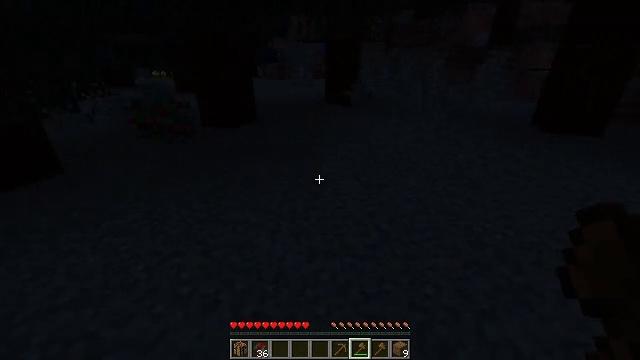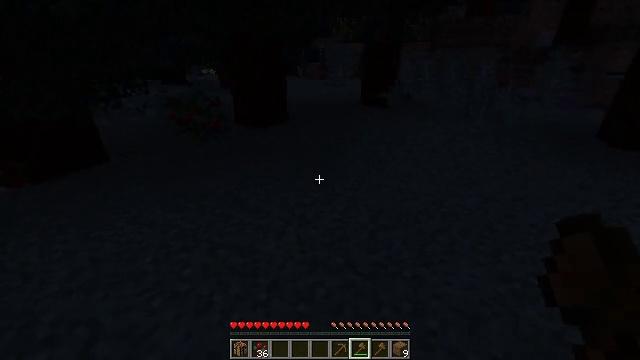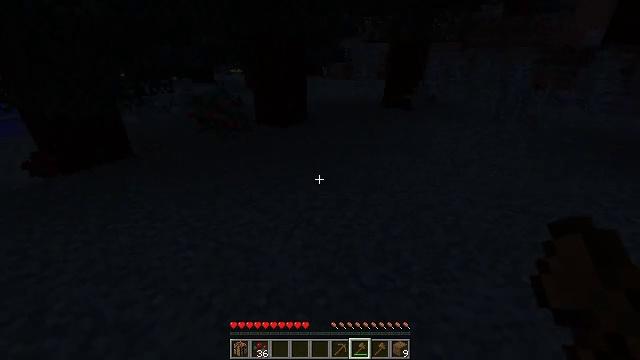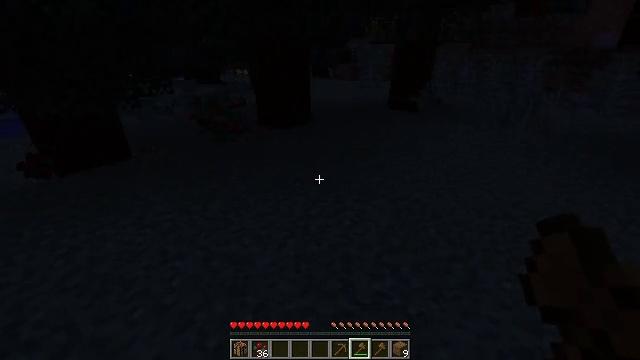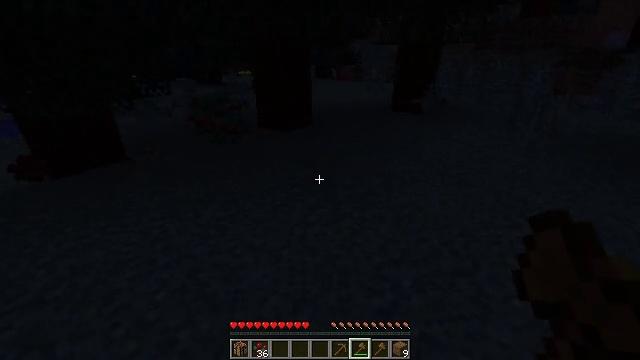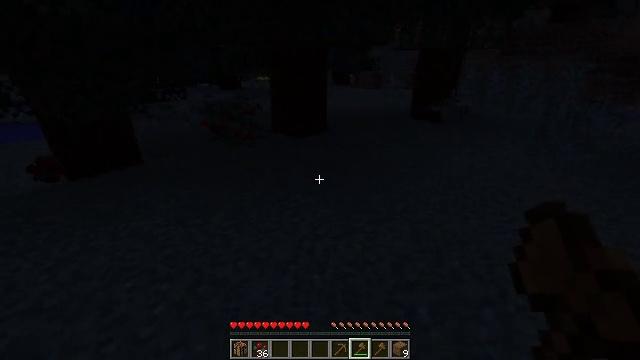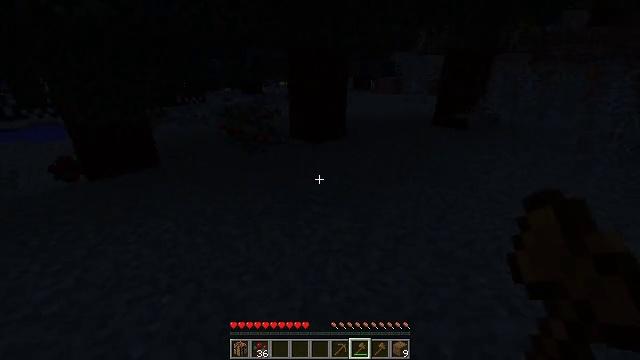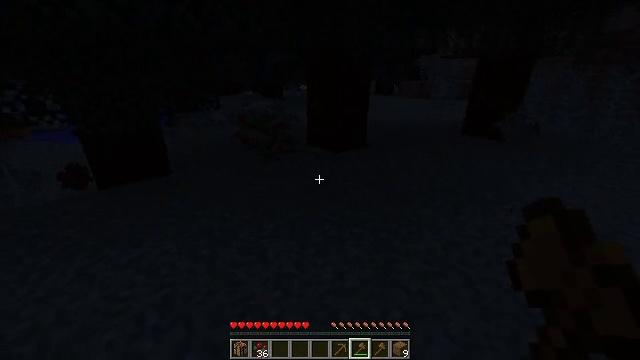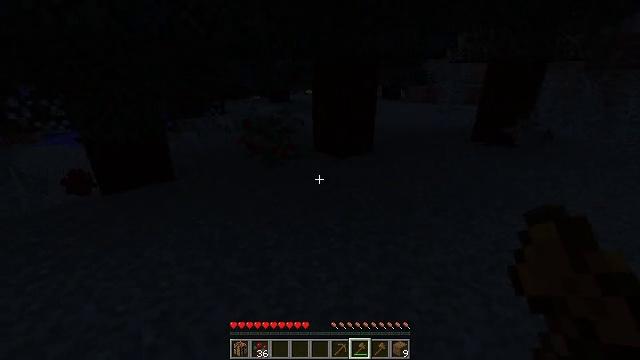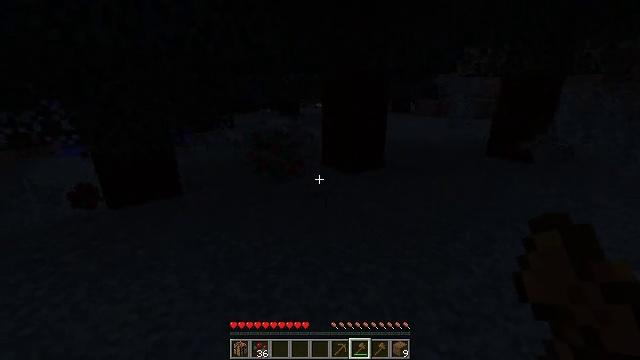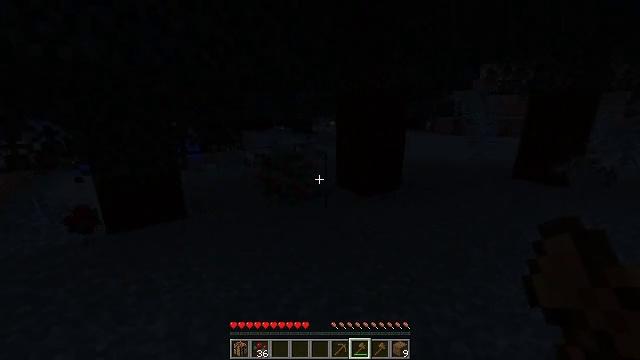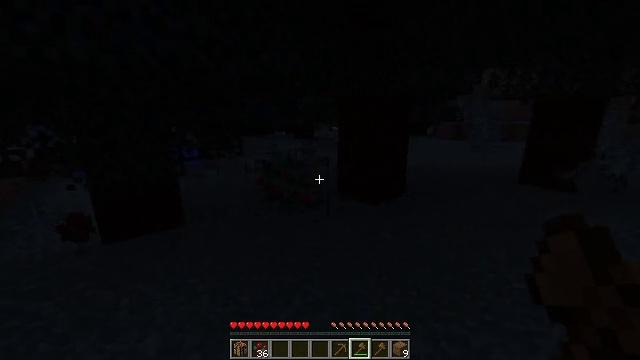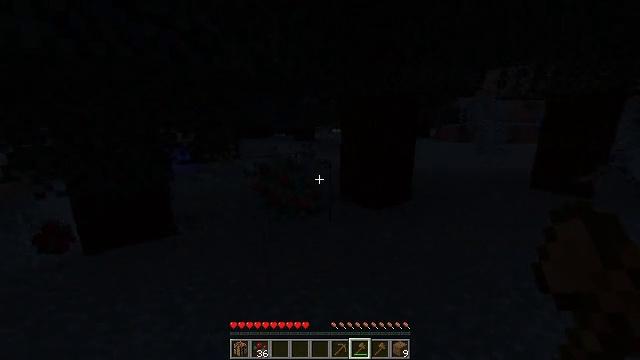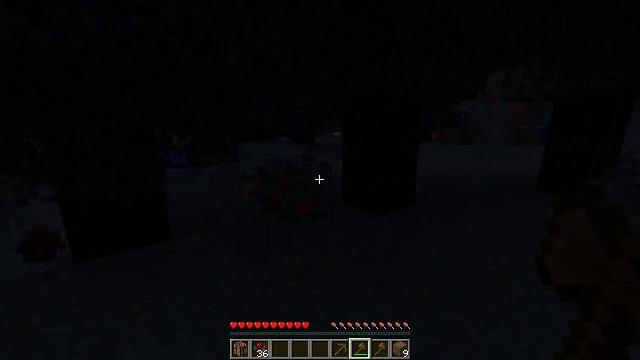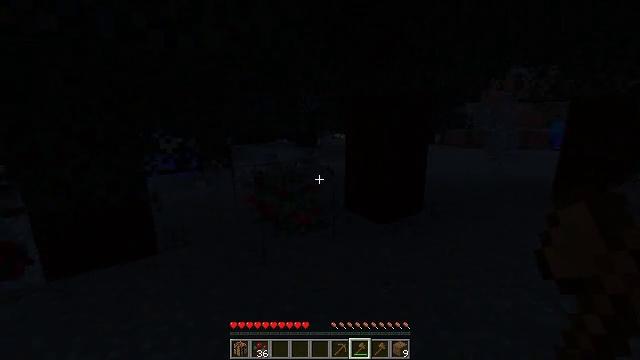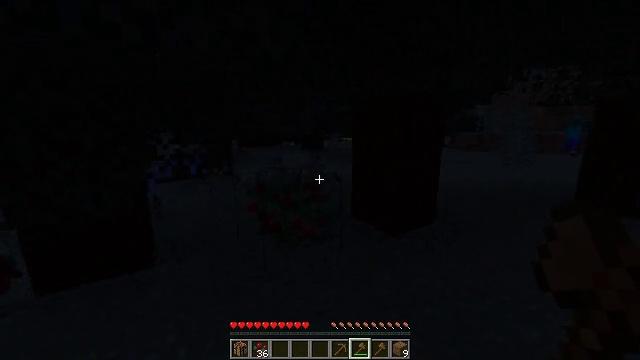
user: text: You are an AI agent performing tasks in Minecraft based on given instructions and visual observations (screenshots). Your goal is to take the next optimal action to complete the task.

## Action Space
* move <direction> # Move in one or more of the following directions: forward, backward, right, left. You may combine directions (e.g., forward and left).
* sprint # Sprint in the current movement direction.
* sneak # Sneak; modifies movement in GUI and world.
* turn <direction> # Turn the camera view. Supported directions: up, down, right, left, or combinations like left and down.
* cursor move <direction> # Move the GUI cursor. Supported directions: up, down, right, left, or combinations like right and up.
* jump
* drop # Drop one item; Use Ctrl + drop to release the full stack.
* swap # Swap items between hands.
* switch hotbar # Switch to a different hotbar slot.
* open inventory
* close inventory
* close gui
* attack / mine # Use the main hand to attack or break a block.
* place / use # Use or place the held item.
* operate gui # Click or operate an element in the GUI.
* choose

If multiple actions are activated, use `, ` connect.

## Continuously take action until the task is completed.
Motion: motion action
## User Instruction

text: Mine the sweet berry bush.
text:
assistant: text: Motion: move forward and move right, turn left
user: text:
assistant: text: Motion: move forward, turn left
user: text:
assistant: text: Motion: move forward, turn left
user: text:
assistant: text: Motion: move forward
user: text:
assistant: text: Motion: move forward, turn left and up
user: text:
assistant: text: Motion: move forward, turn left
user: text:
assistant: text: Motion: move forward, turn left
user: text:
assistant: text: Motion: move forward, turn left
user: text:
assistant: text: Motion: move forward, turn left and up
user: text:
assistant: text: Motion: move forward, turn left and up
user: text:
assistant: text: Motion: move forward, turn up
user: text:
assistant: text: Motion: move forward
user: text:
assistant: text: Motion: move forward
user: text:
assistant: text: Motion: move forward
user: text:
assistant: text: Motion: move forward, turn left
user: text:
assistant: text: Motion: move forward, attack / mine
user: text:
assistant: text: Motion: move forward, turn left and down, attack / mine
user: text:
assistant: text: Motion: move forward, turn down, attack / mine
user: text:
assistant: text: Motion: move forward, turn left and down
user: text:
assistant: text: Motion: move forward, turn down
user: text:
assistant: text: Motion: move forward, turn down
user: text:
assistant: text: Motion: no_op